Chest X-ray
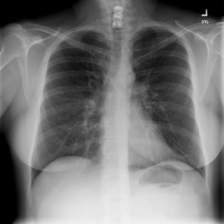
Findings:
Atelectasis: negative
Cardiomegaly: negative
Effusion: negative
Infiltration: negative
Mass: negative
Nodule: positive
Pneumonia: negative
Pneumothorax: negative
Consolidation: negative
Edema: negative
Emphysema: negative
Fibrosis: negative
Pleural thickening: negative
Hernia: negative